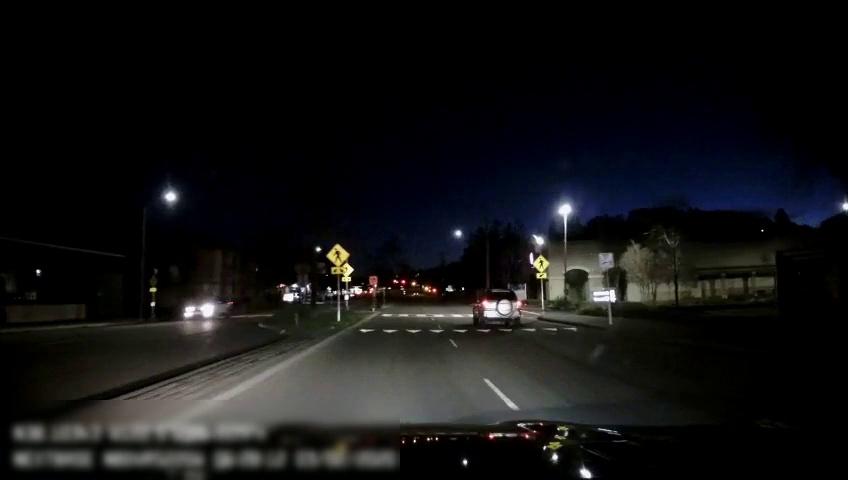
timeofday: Night
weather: Cloudy
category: Drivable Space
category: Drivable Space
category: Vehicles | SUV
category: Vehicles | SUV
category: Lanes | Current Lane
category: Traffic | Signs
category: Traffic | Signs
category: Traffic | Signs
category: Traffic | Signs
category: Traffic | Signs
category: Traffic | Signs
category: Traffic | Signs